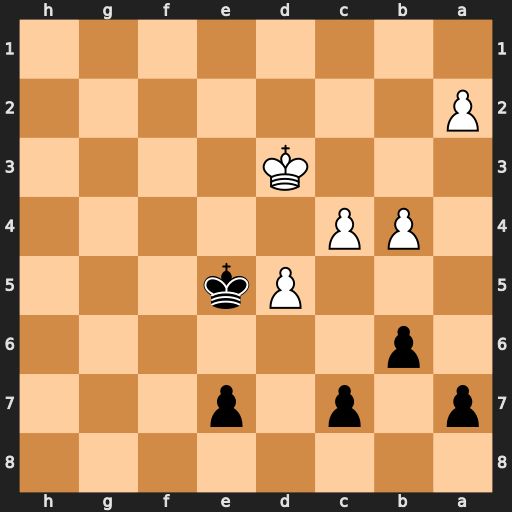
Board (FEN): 8/p1p1p3/1p6/3Pk3/1PP5/3K4/P7/8
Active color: b
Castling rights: -
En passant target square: -
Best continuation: b5 Kc3 Ke4 cxb5 Kxd5